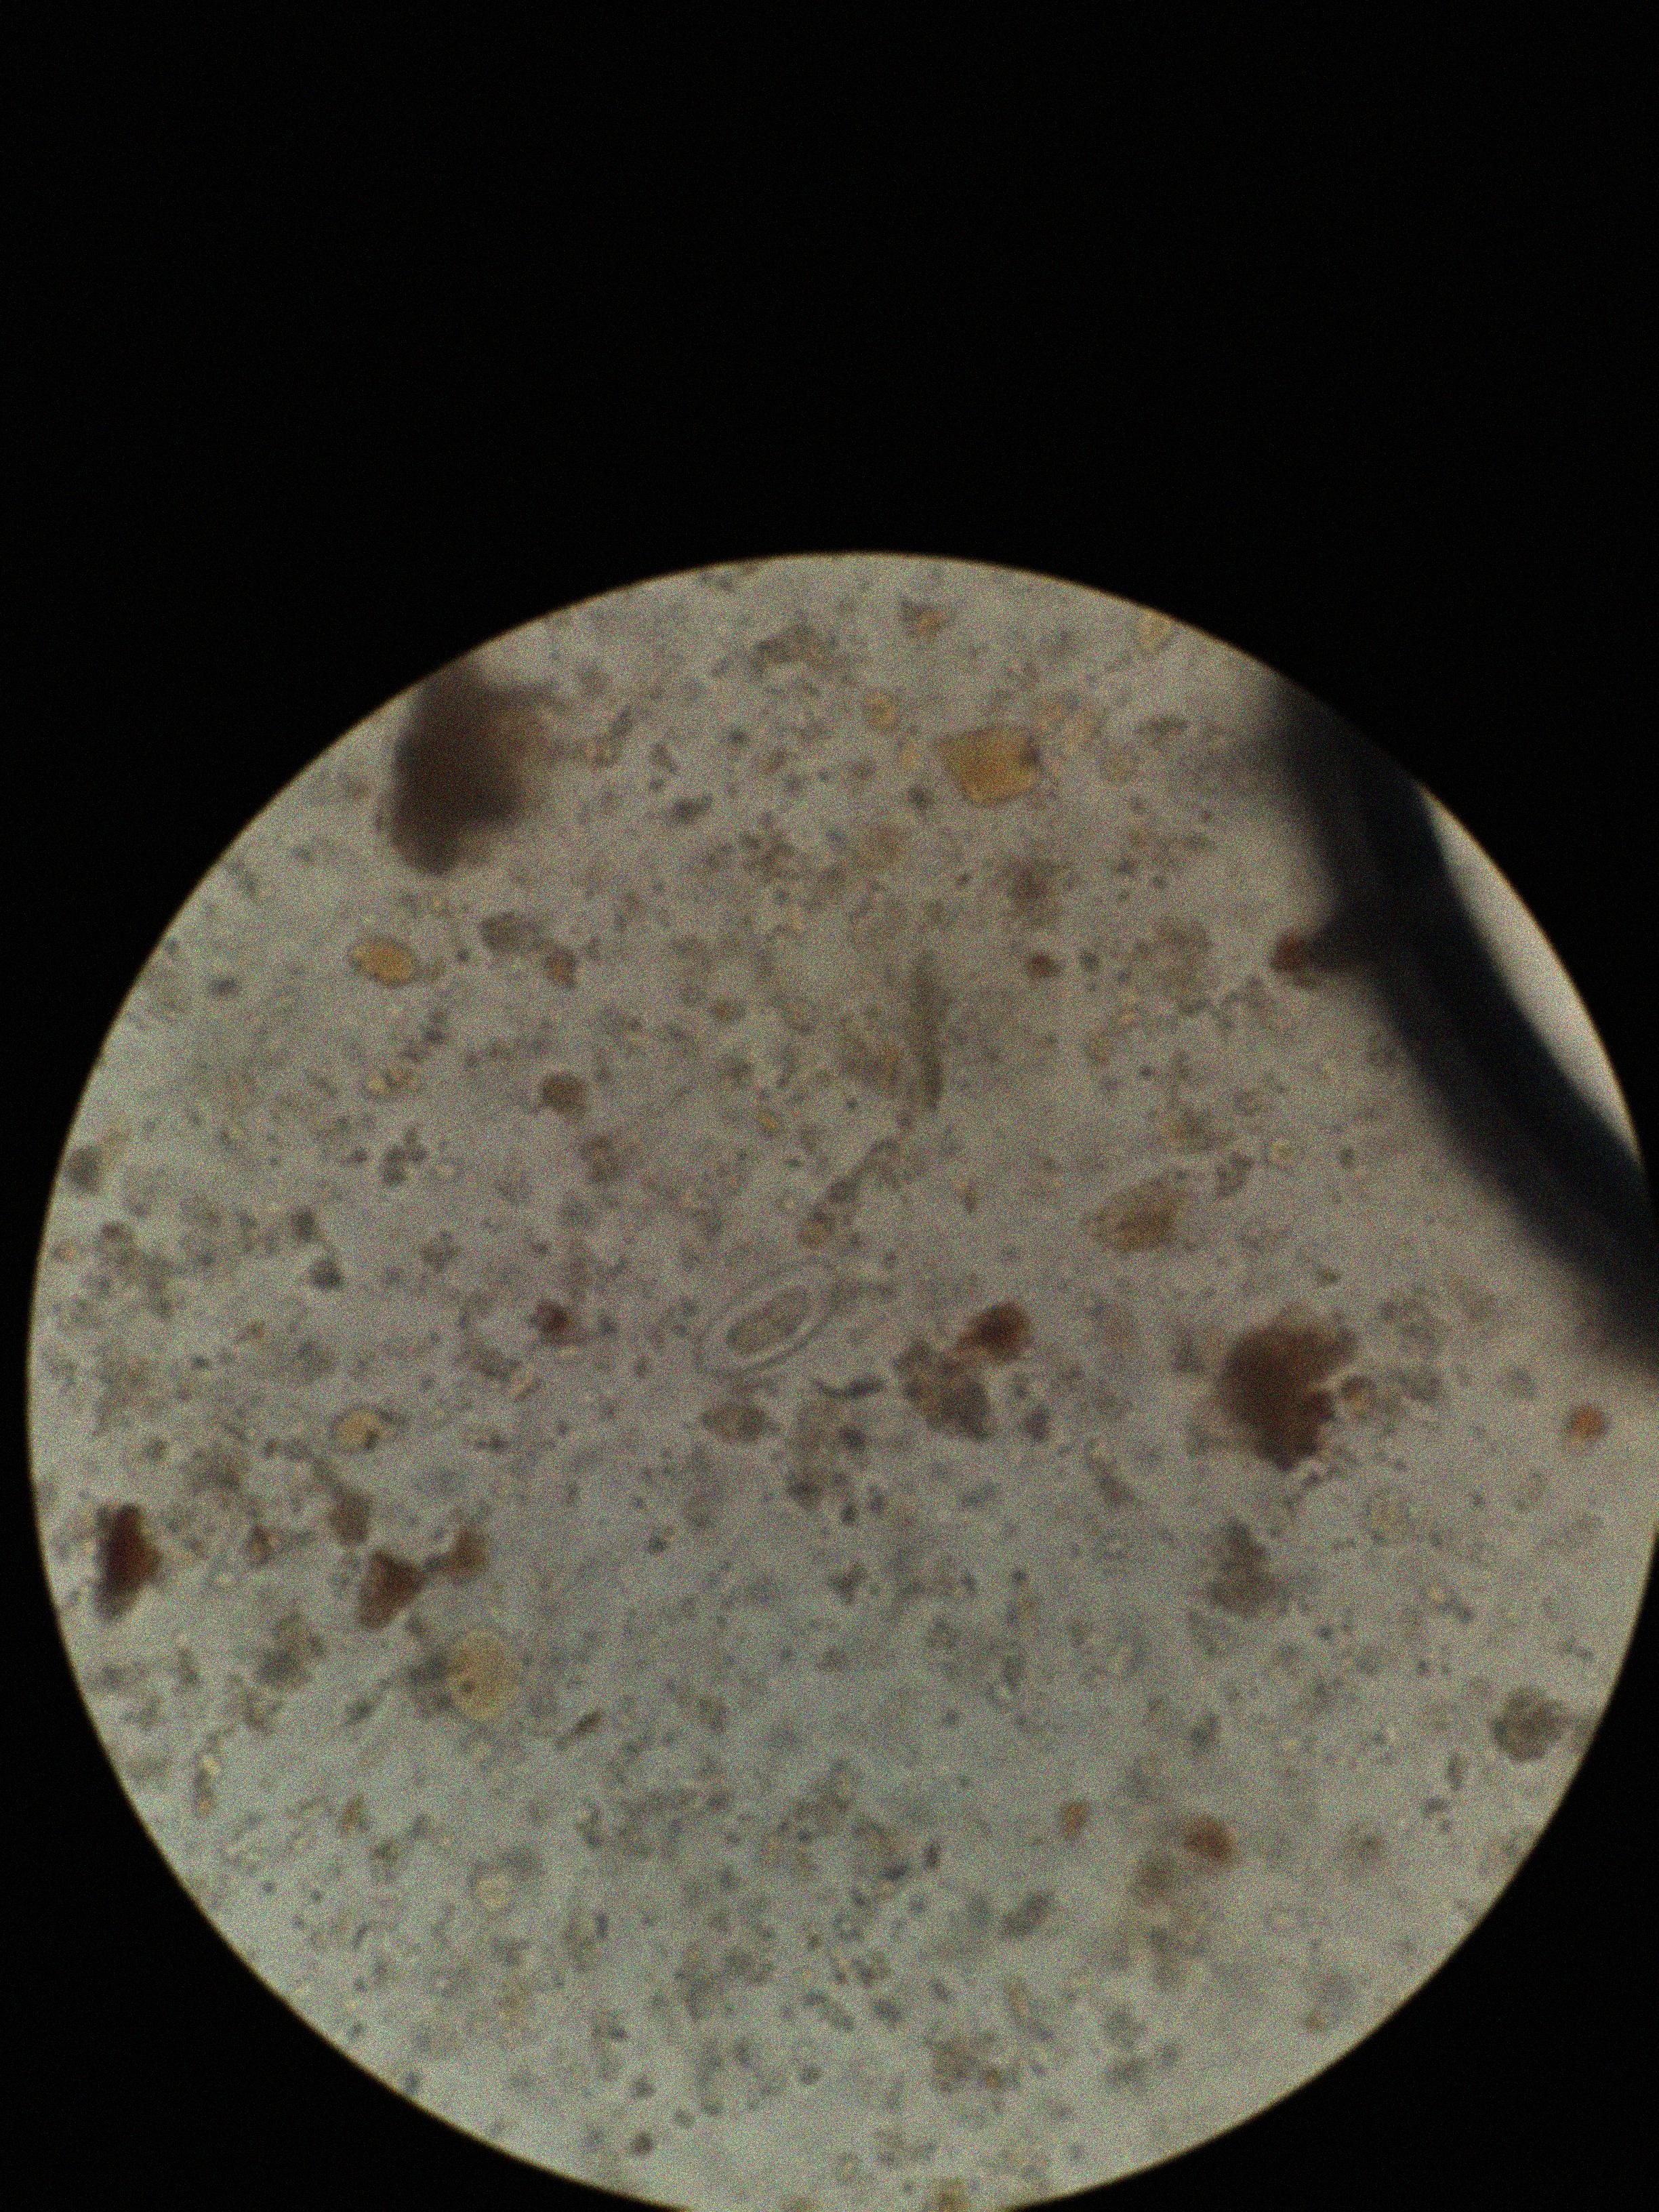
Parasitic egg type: Enterobius vermicularis